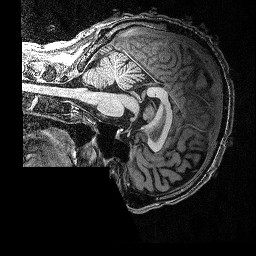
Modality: T1w
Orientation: sagittal
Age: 30
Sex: male
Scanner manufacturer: siemens
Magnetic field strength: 3 T
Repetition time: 2.53 s
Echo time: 0.00342 s